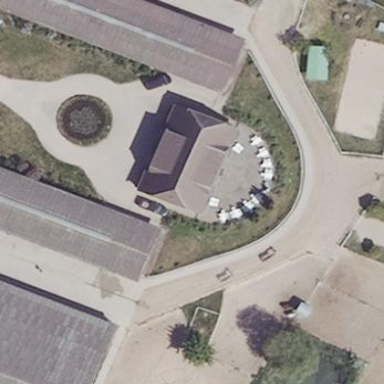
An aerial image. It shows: Guest house building.